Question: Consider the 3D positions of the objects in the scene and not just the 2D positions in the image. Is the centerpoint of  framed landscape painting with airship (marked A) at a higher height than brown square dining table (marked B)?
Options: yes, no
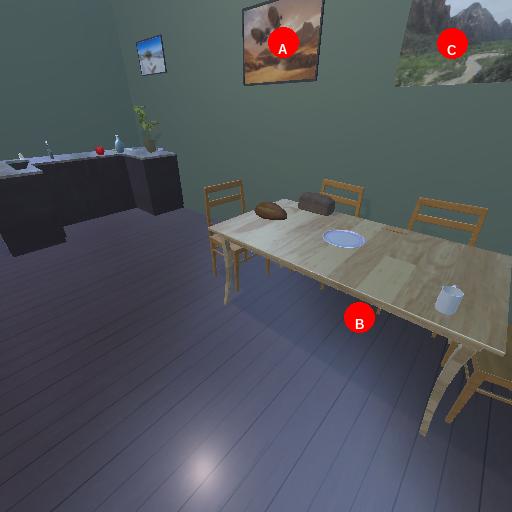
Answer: yes